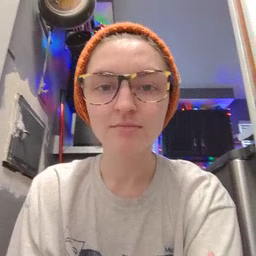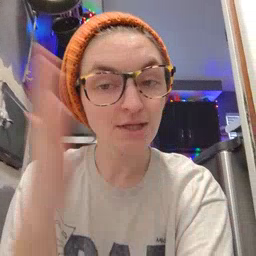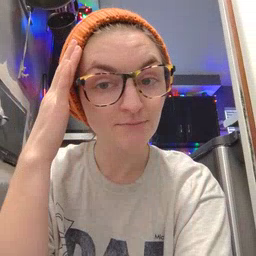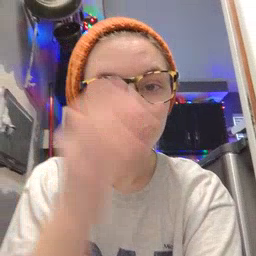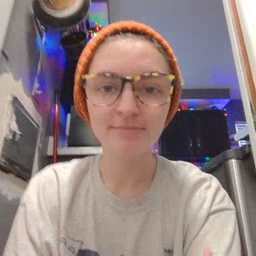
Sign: hat